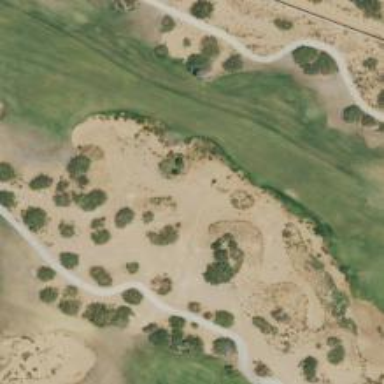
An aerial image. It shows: Golf hole.